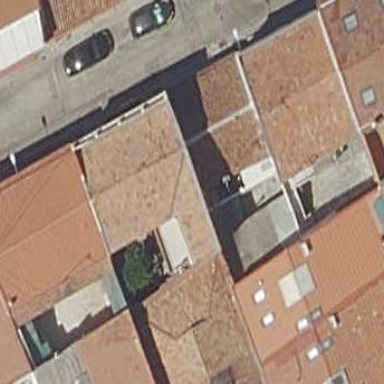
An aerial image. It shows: Simple house.